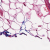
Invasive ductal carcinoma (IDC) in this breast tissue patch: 0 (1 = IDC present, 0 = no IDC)